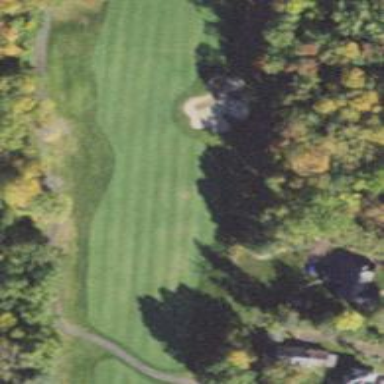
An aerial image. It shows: View of golf hole.